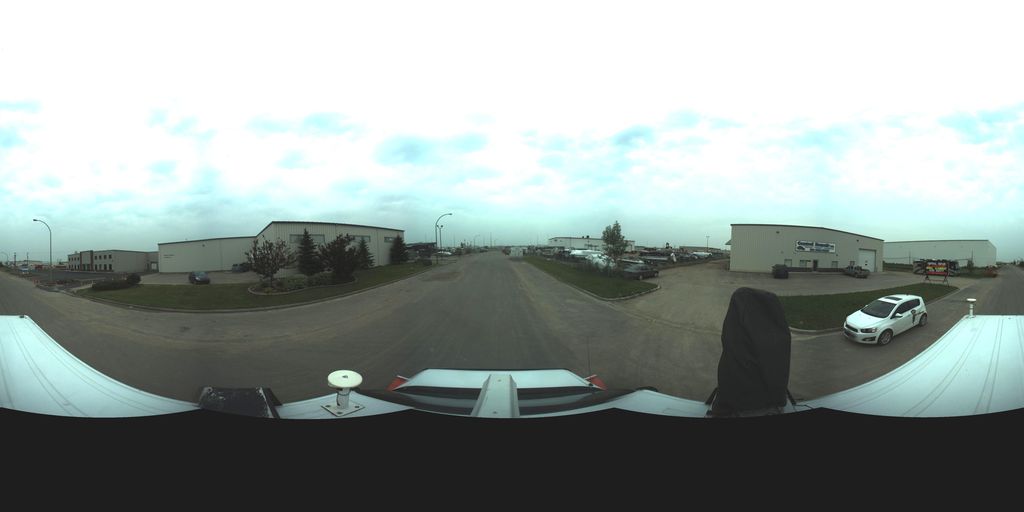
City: saskatoon